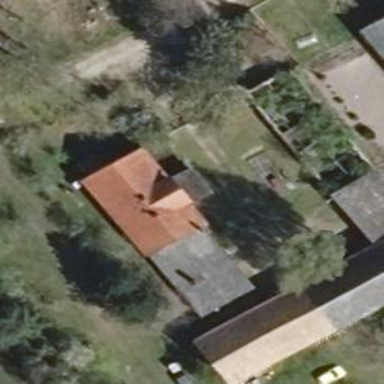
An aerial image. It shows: Building with gabled roof. The roof is red and oriented along the building.